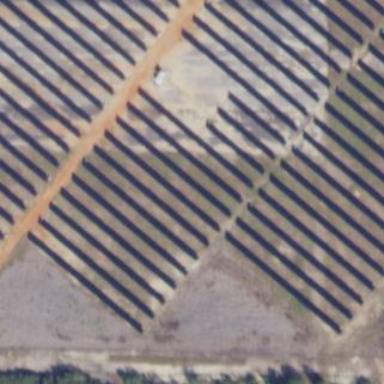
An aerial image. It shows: Solar power generator utilizing photovoltaic technology with solar photovoltaic panels.